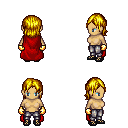
a pixel art fantasy rpg character, female body template, human, tanned skin, red cape, metal pants, blonde long bangs hairstyle, gold gloves, ghillies, four views (front, back, left, right), 2x2 character sprite sheet, small pixel art, hard edges, no anti-aliasing